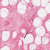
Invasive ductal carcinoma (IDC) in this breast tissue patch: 0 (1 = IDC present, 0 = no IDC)